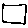
Label: square